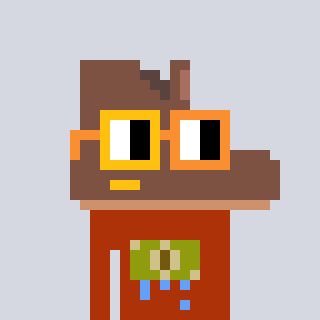
a pixel art character with square yellow and orange glasses, a boot-shaped head and a hotbrown-colored body on a cool background